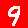
Digit: 9